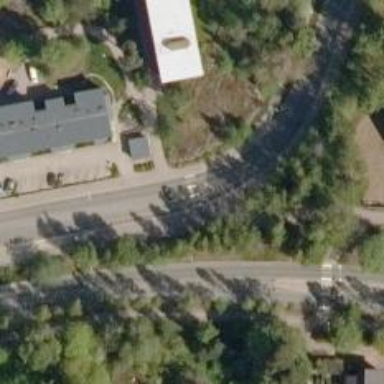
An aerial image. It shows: Asphalt footway with crossing.